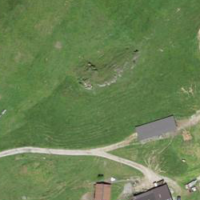
EUNIS habitat code: 23
Species observed at this site:
Lotus corniculatus